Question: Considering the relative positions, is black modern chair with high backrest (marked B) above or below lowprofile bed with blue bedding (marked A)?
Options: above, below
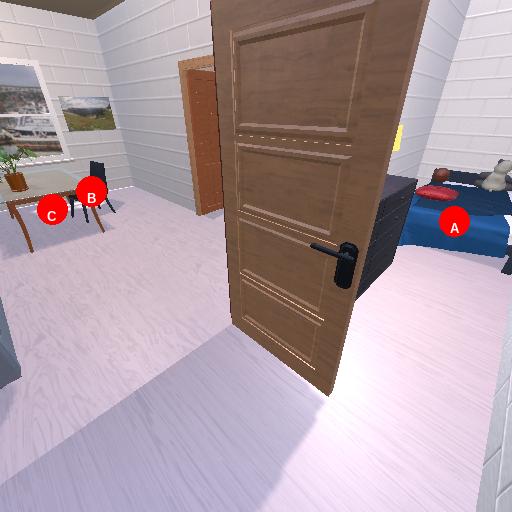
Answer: above